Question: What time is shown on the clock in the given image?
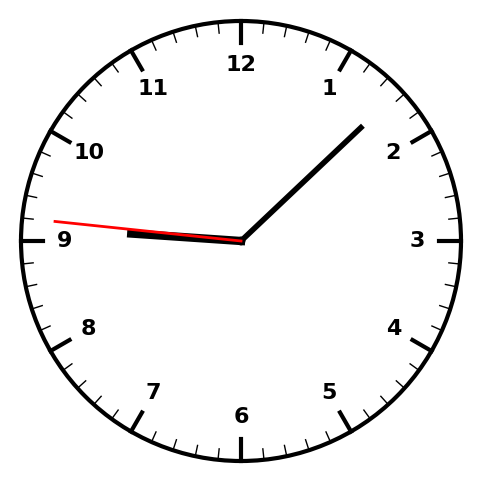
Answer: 09:07:46